Interaction volume radius: 5 \u00c5
Interaction volume height: 35 \u00c5
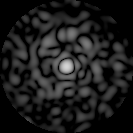
Disorder parameter: 0.7922